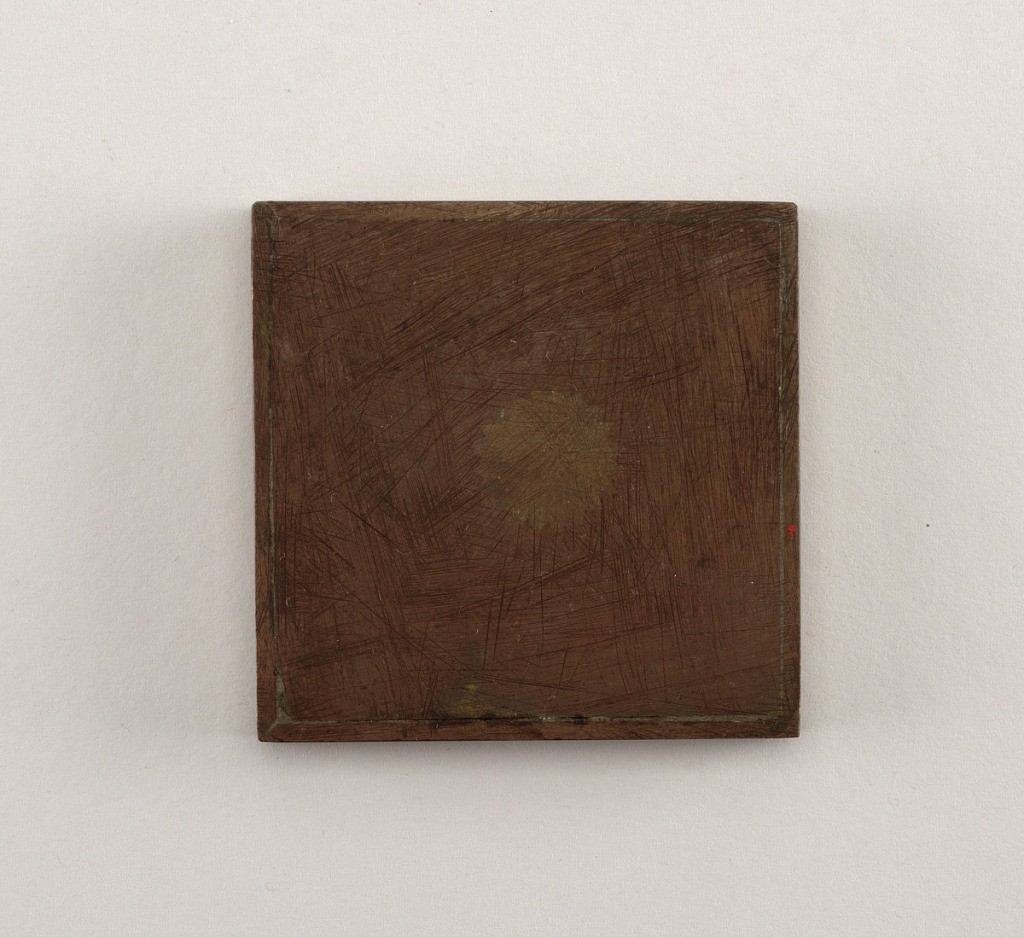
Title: Mount
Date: ca. 1800
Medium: Bronze
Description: Furniture mount fragment. Section of model for egg-and-dart moulding.